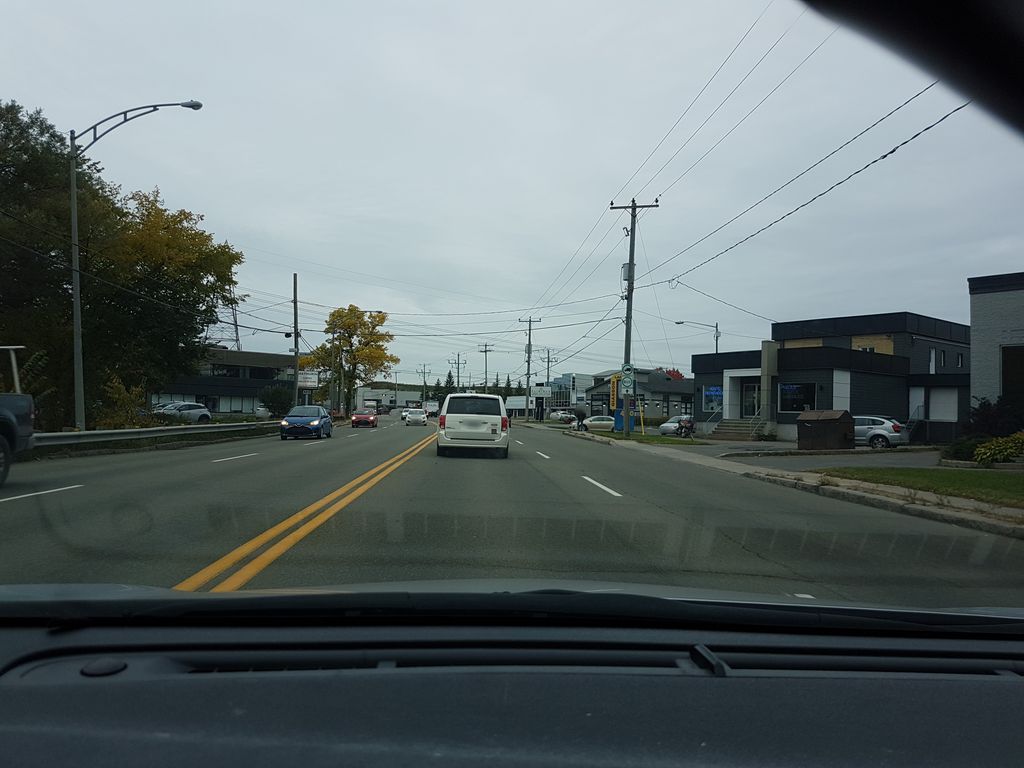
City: quebec_city